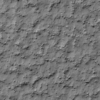
Label: not_dusty